Aerial crown-view tile of a tropical tree (Barro Colorado Island, Panama), acquired 20250715:
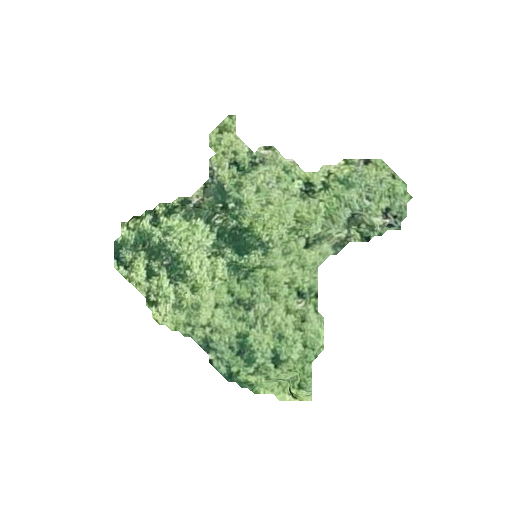
Species: Astronium graveolens
GBIF accepted scientific name: Astronium graveolens
Crown area: 63.776 m²